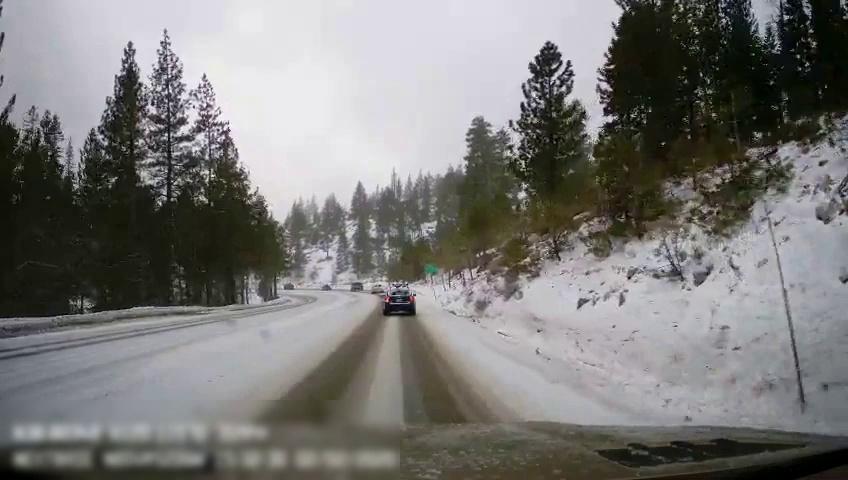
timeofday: Day
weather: Snowy
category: Drivable Space
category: Vehicles | Car
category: Vehicles | Car